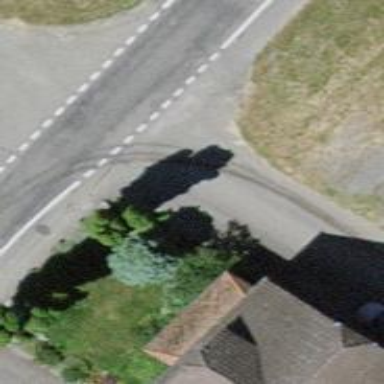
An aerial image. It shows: Sidewalk along the footway.